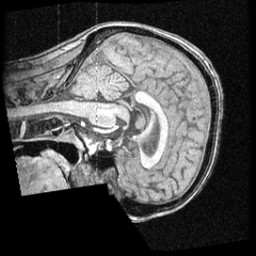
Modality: T1w
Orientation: sagittal